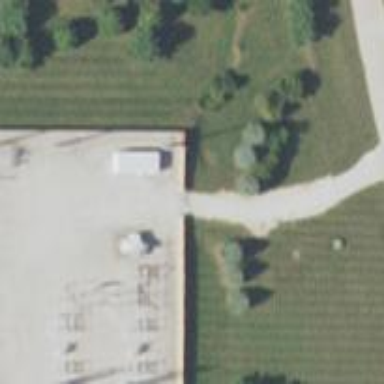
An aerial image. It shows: Distribution level power substation.